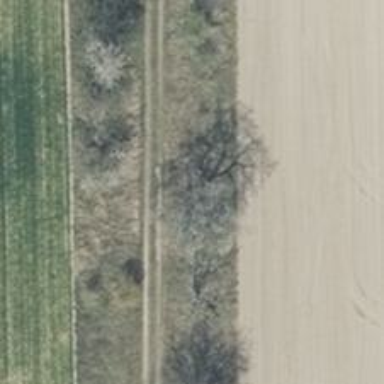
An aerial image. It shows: Row of deciduous broadleaved trees.